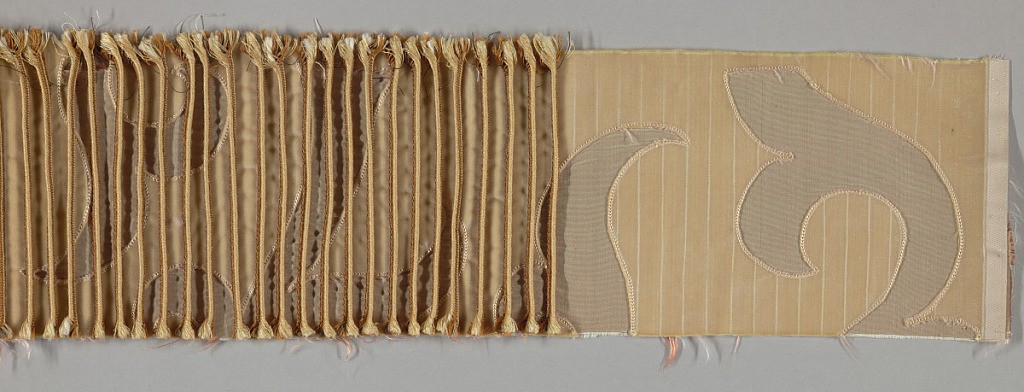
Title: Swatch
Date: late 19th century
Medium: silk Technique: machine embroidery on silk
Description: Fragment of a fabric prepared for a dress. Cording applied on top of a woven pattern.